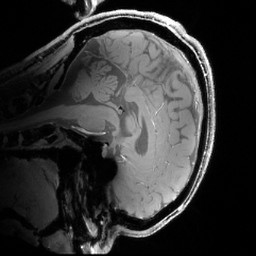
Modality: T1w
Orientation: sagittal
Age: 32
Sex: male
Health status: healthy
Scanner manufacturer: siemens
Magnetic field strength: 7 T
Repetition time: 4.3 s
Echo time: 0.00227 s